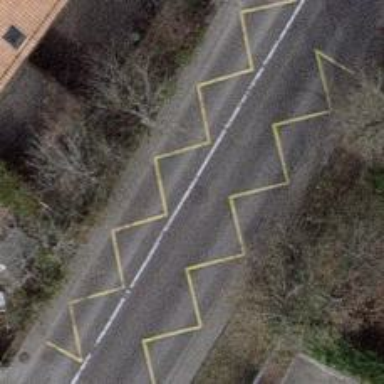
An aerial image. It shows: Bus stop with stop position for public transport.